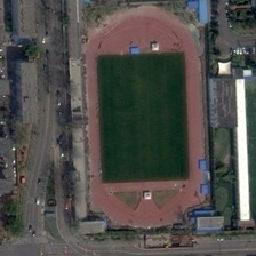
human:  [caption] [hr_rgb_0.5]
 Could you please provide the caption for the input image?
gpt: The playground is at the corner of the street.

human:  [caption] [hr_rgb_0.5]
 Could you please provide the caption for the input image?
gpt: The stadium is on the corner of the street.

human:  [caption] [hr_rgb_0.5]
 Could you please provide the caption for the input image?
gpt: The sports field is located in the conical section of the street.

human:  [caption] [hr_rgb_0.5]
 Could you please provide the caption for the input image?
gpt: The sports field is located on the street.

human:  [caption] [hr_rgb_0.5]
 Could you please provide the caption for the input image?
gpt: The sports field is situated at the top of the street.